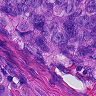
Metastatic tissue present: yes